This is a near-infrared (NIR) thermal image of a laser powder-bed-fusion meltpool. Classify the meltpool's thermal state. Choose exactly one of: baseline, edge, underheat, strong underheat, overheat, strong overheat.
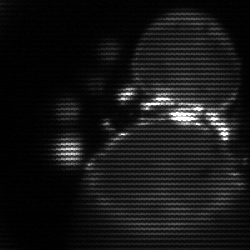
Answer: edge